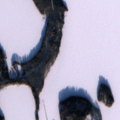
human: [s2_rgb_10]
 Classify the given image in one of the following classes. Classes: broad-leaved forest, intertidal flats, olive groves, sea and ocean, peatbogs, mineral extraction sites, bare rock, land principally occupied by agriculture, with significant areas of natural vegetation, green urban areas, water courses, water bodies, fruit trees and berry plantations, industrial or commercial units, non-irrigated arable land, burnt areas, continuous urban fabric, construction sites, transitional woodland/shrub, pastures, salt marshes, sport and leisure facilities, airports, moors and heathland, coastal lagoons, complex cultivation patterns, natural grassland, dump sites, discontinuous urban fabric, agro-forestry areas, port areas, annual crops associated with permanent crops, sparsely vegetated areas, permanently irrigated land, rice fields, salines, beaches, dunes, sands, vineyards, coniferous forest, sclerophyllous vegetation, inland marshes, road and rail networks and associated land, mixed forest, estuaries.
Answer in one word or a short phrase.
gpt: coniferous forest, water bodies